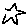
Label: star